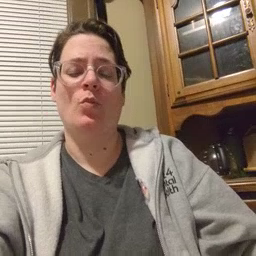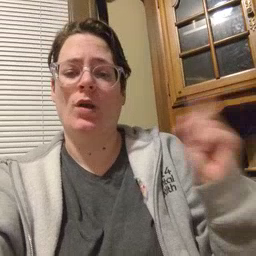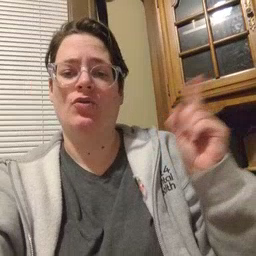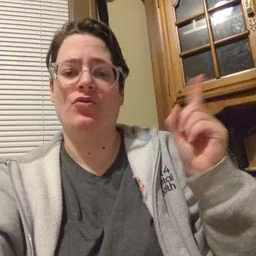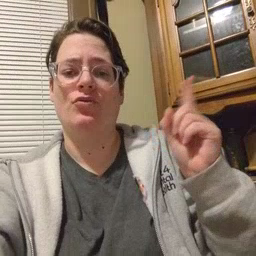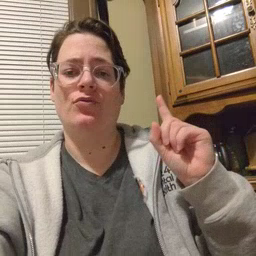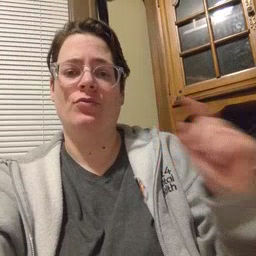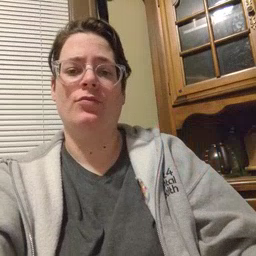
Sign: where